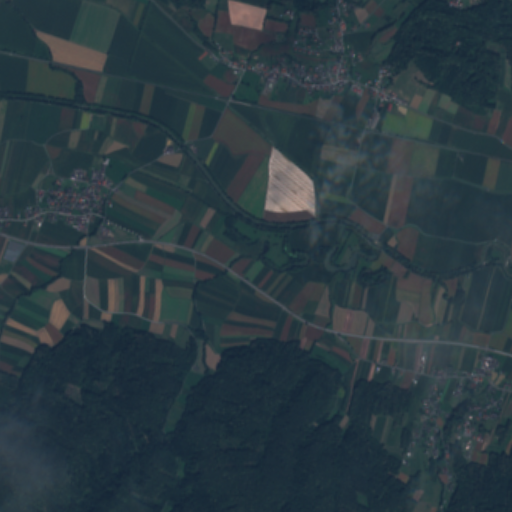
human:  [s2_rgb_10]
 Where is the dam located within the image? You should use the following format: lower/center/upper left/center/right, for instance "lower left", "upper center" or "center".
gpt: The dam is located in the center right of the image.
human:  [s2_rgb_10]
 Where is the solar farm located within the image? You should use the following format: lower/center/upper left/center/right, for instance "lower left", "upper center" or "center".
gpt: The solar farm is located in the center left of the image.
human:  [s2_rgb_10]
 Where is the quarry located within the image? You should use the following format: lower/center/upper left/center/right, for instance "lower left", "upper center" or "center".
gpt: There is no quarry in the image.